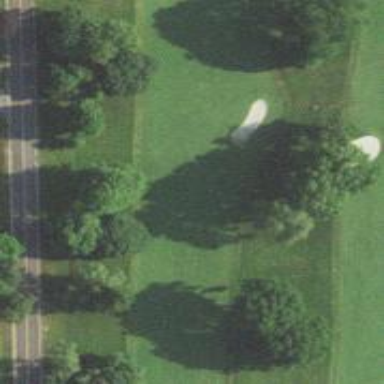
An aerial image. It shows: View of golf hole.